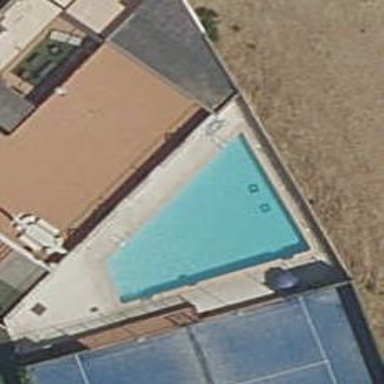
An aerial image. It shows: Swimming pool located in leisure land.